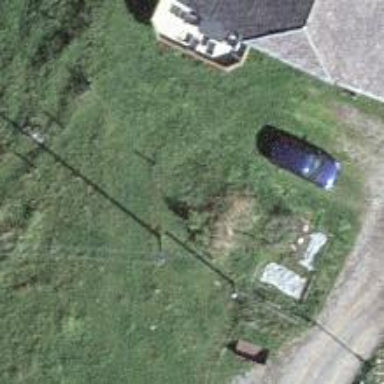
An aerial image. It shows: Utility pole in the area.